Question: I have a question about a class diagram in the book "Design Patterns: Elements of Reusable Object-Oriented Software" by the Group of Four.

In this diagram, there's an abstract class named Graphic with some abstract methods (Draw, Add, etc.). There's also a subclass named Picture witch overload the abstract methods of the Graphic class. I fully understand that.
My question is, in the other subclasses (Line, Rectangle and Text), there's no mention of overriding the abstract methods of the Graphic class. It is just ignored for simplicity ? If they have been ignored, I know there's no need to have the "add", "remove" and "getChild" methods in the Line, Rectangle or Text class. There's obvioustly something that I don't understand.
I know the book uses examples in c++ and Smalltalk, maybe that in one of these languages, the abstract methods don't act like in Java (subclasses must override parent abstract methods.).
Thanks for your help.
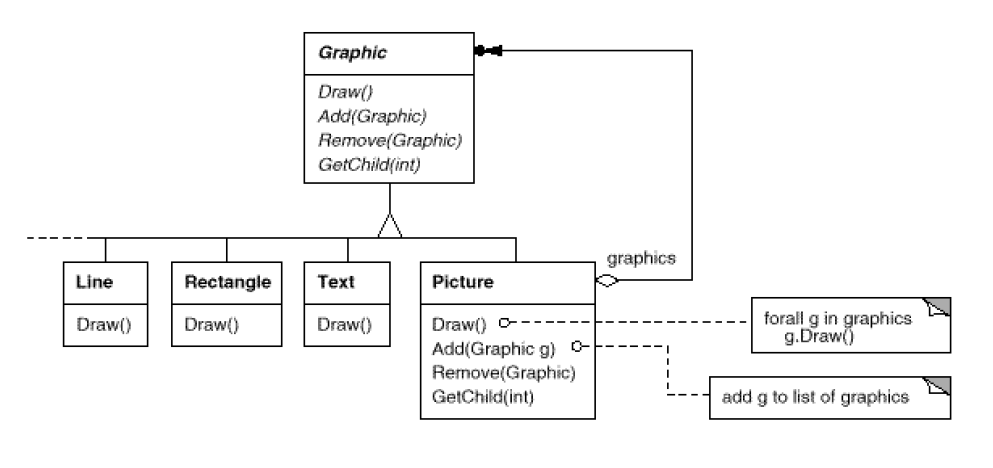
Answer: I found the answer many pages later in the book. They gives 2 ways to implement the Composite Pattern witch this UML refers to.
1. Add the methods add, remove, getChild in all the leaves classes (Line, Rectangle and Text), and make them do nothing or throw exception if they are used (for exemple, if you want to add child to Text, you are forbidden).
2. Remove the abstract methods add, remove, getChild from the Graphic class, and keep the concrete methods in the Picture class (composite).
I personally think the second one is the way to go. It's way more simpler to do and it don't make confusion.
Thanks for the replies